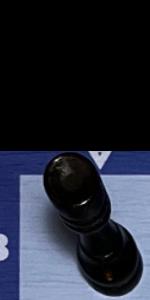
Label: Rook_Black